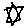
Label: star